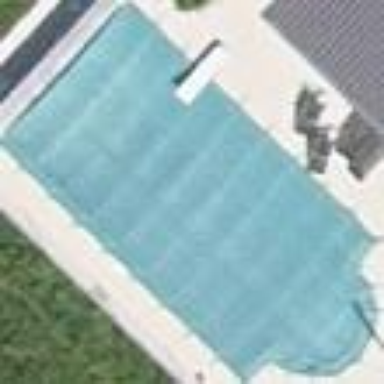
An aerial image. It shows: Outdoor swimming pool in leisure land.